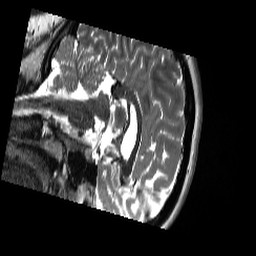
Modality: T2w
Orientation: sagittal
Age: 19
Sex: female
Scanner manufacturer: siemens
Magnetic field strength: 3 T
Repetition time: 13.52 s
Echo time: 0.088 s